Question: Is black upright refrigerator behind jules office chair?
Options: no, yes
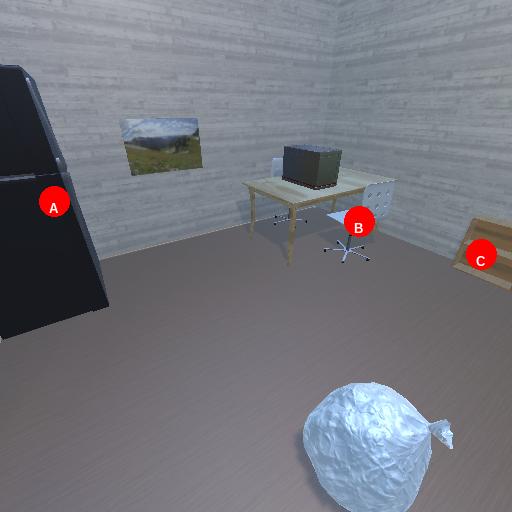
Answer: no